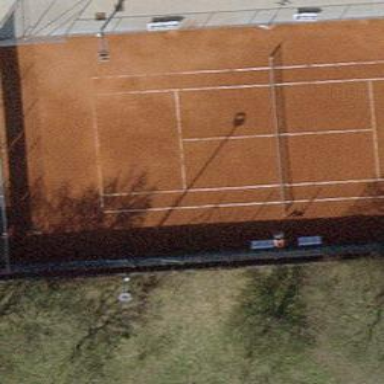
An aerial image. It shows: Tennis court in leisure pitch.